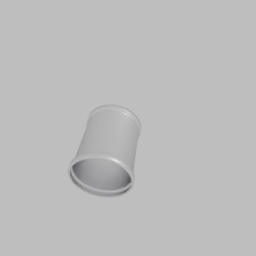
Label: tools